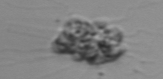
Label: Leptocylindrus_mediterraneus